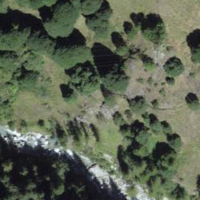
EUNIS habitat code: 26
Species observed at this site:
Coenonympha pamphilus
Primula veris
Melitaea didyma
Parnassius apollo
Melanargia galathea